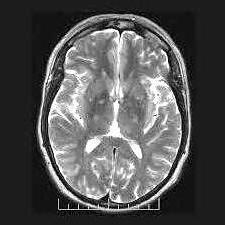
Label: notumor